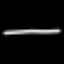
Label: line